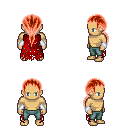
a pixel art fantasy rpg character, male body template, human, tanned skin, red tattered cape, teal pants, red ponytail hairstyle, white cloth bracers, four views (front, back, left, right), 2x2 character sprite sheet, small pixel art, hard edges, no anti-aliasing